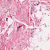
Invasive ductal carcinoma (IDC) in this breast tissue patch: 0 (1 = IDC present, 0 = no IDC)